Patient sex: M
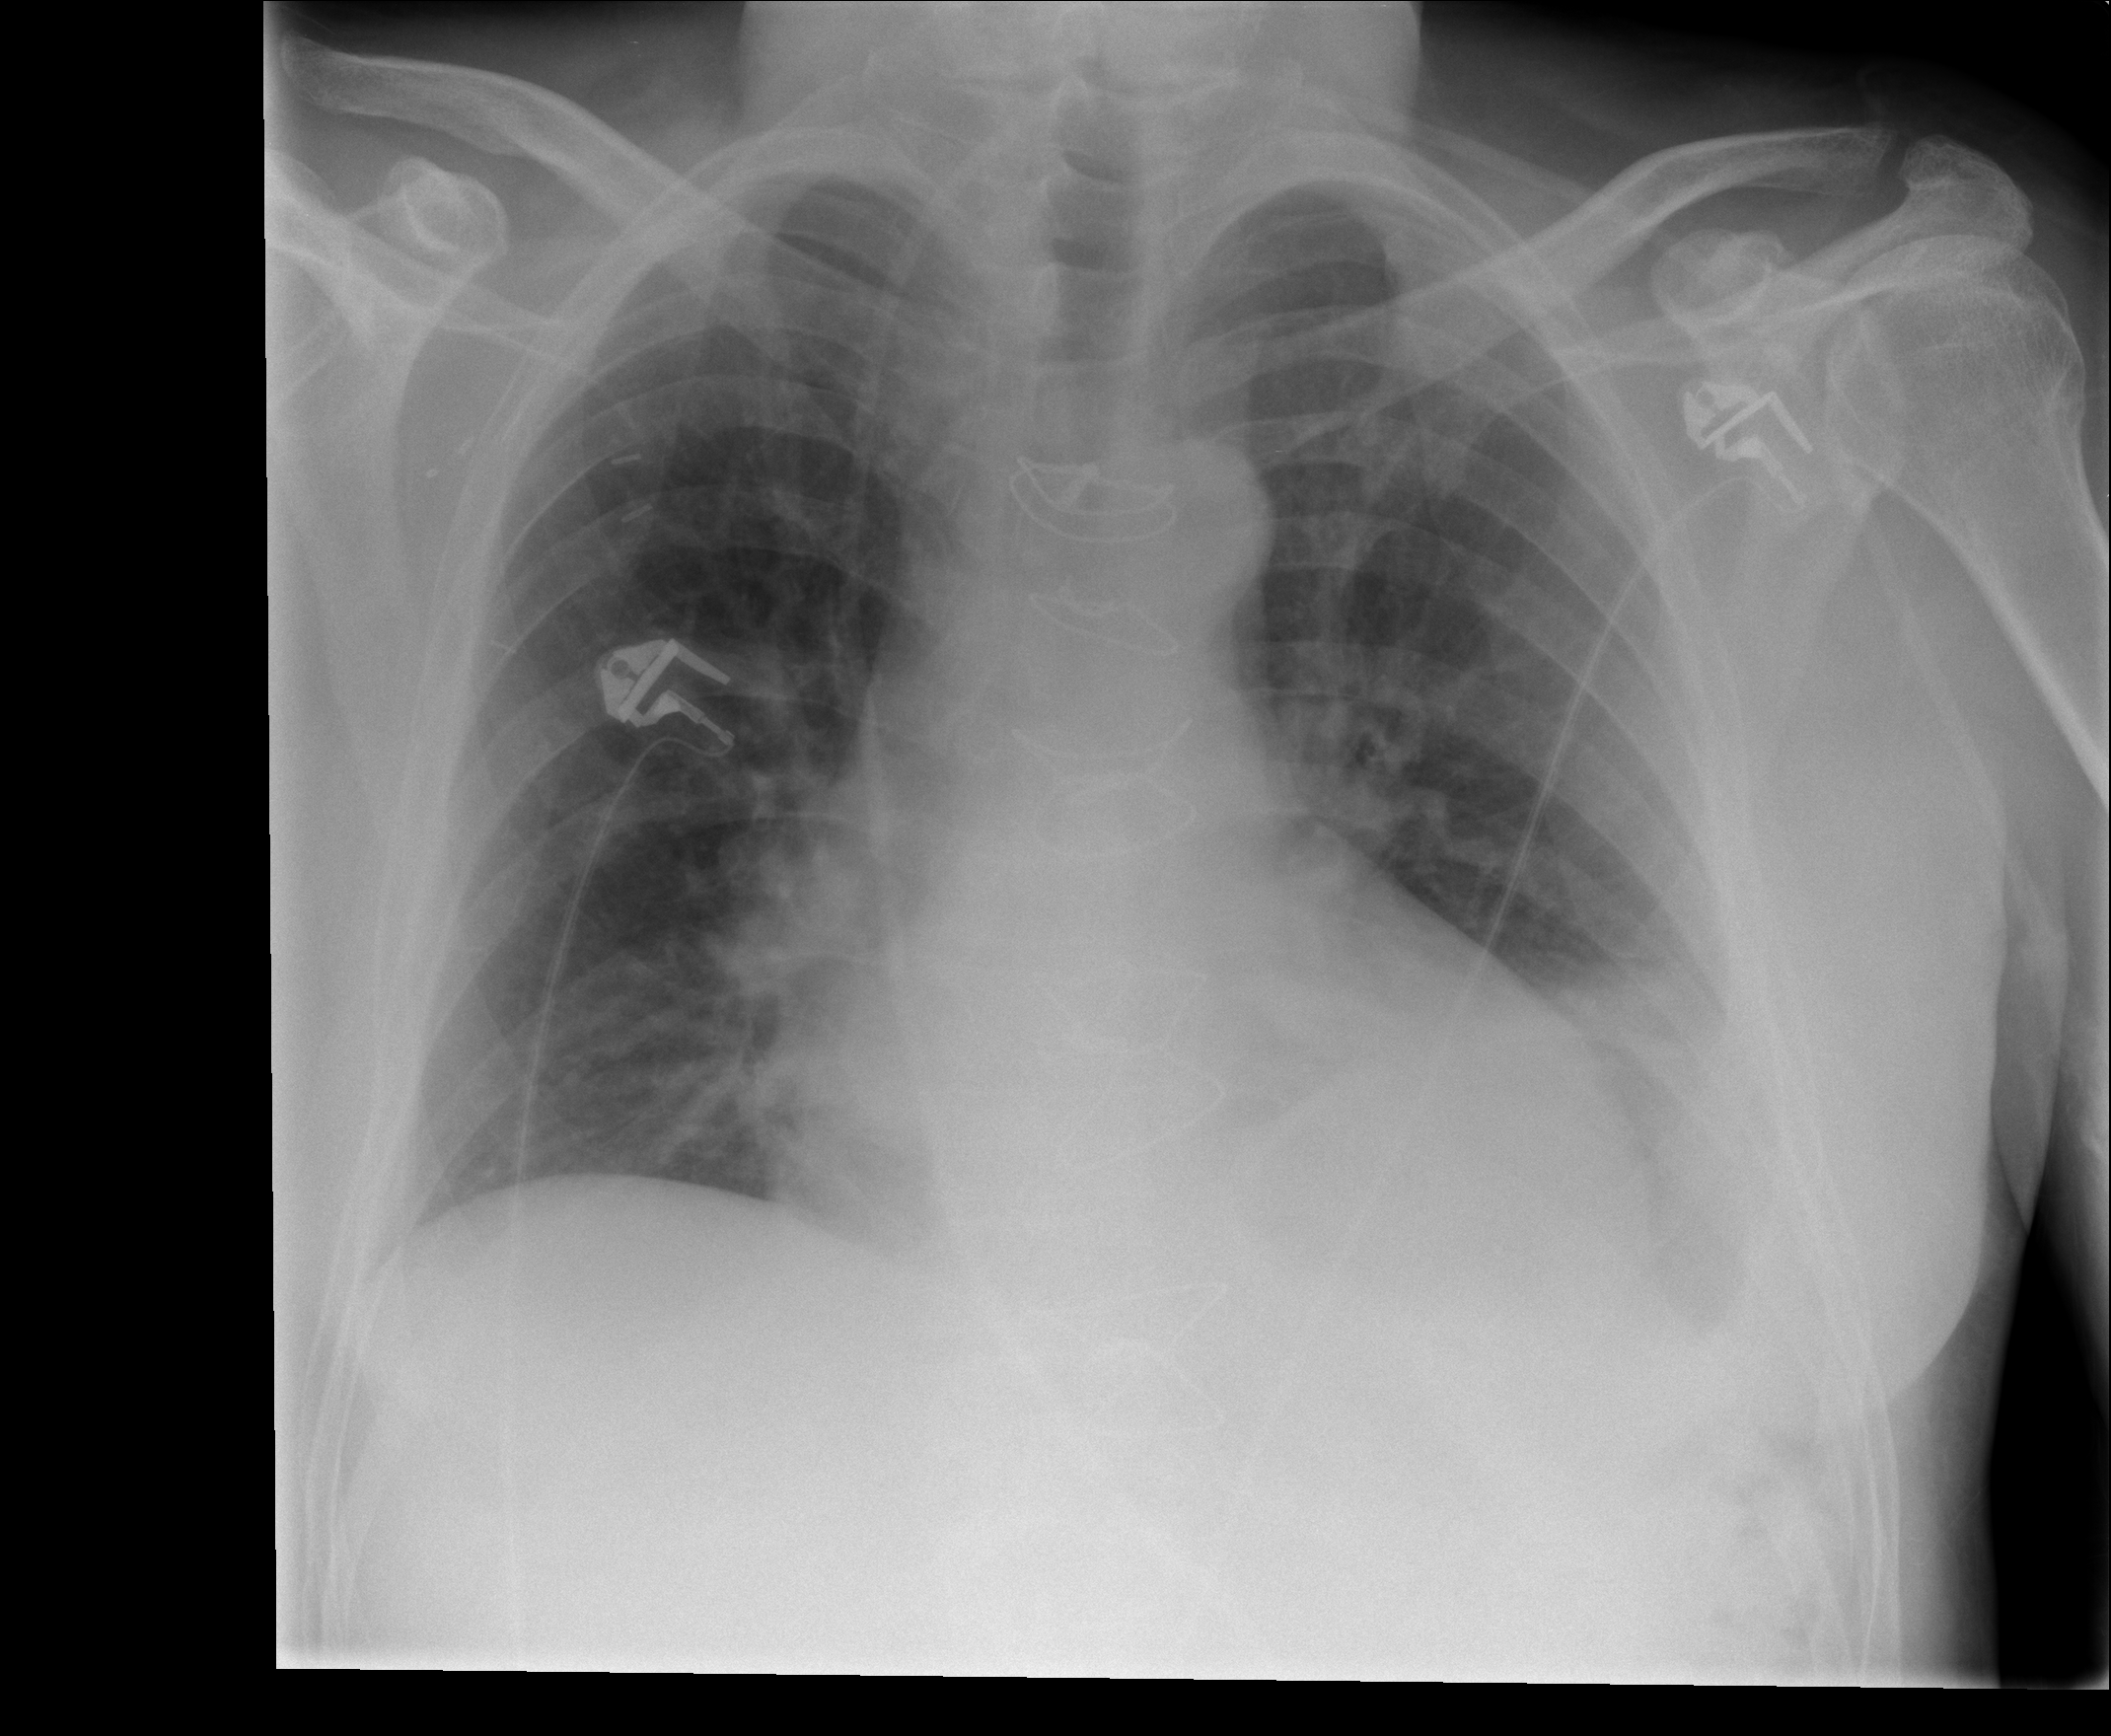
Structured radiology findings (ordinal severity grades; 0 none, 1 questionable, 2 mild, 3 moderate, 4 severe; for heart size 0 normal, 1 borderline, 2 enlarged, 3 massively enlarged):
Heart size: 0
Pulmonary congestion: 2
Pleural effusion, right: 0
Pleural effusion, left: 2
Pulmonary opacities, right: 0
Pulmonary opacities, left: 1
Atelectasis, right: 0
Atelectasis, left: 3